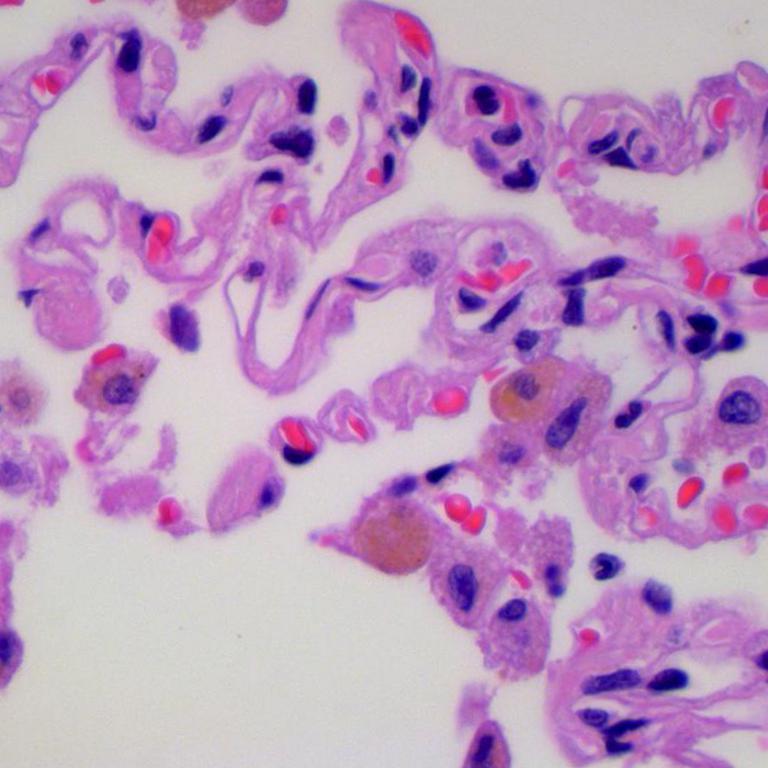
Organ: lung
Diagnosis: benign